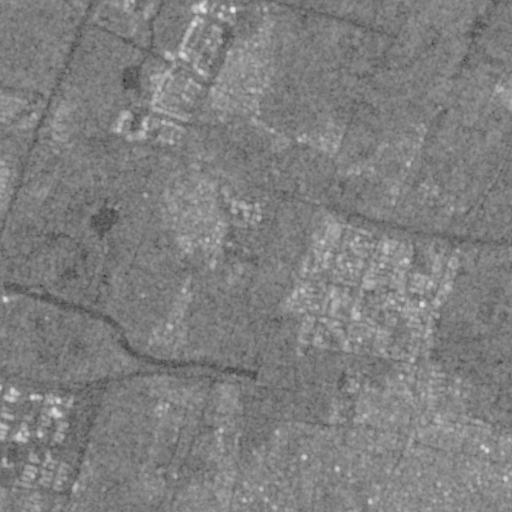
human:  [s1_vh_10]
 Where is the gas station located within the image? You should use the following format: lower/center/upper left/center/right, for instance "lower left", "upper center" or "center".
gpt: The gas station is located in the center right of the image.
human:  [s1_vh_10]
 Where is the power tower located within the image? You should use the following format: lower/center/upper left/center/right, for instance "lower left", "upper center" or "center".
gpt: The power tower is located in the upper left of the image.
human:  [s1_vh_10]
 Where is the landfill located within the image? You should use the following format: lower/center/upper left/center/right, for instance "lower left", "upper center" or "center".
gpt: There is no landfill in the image.

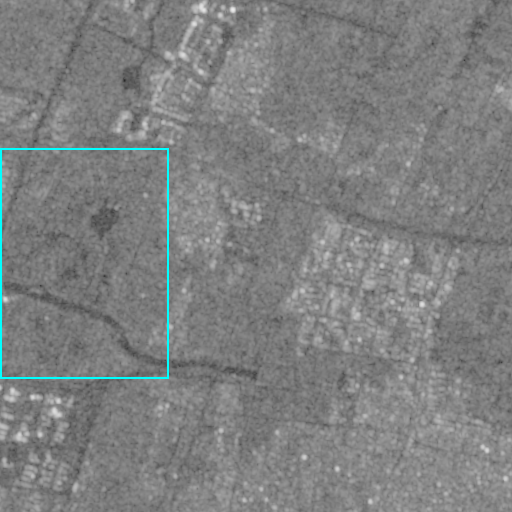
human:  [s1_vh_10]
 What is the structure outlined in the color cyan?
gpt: The structure outlined in cyan is a park.
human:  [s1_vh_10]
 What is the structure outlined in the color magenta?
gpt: There is no magenta outline.